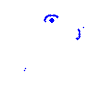
Particle: pion